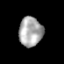
Tissue: prostate
Cell type: Epithelial cells
Senescence score: 0.3545
Nuclear area (px): 681
Mean DAPI intensity: 168.925